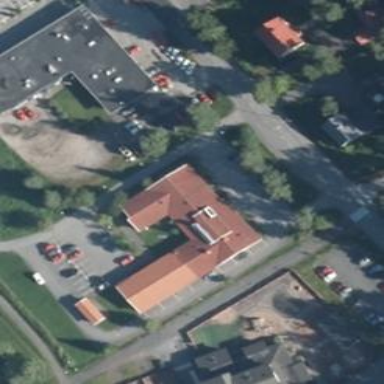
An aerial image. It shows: Hospital.